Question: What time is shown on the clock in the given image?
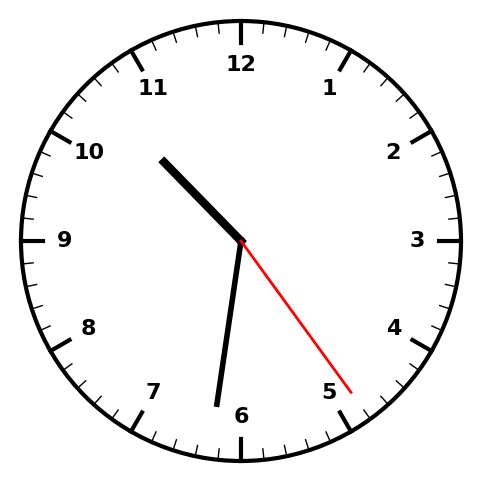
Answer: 10:31:24